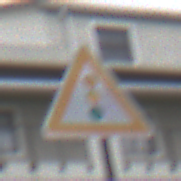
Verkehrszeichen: Lichtzeichenanlage
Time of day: Midday
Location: Outdoor (Urban)
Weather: Overcast
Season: NotSpecified
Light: Natural